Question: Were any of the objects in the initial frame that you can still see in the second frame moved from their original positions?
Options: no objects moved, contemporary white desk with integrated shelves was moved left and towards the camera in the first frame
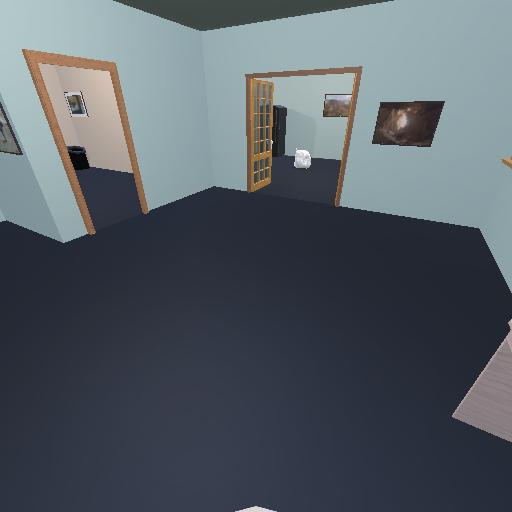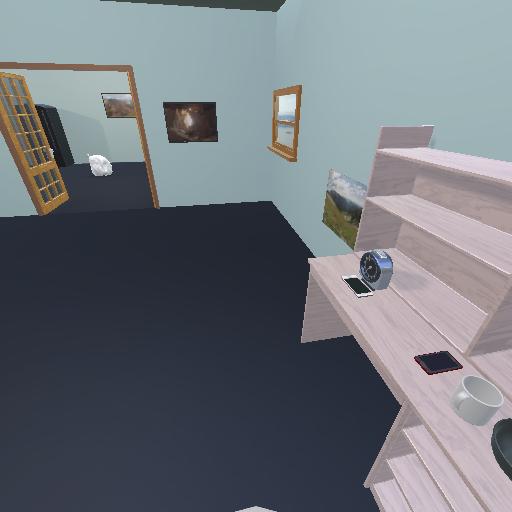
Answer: no objects moved